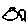
Label: fish